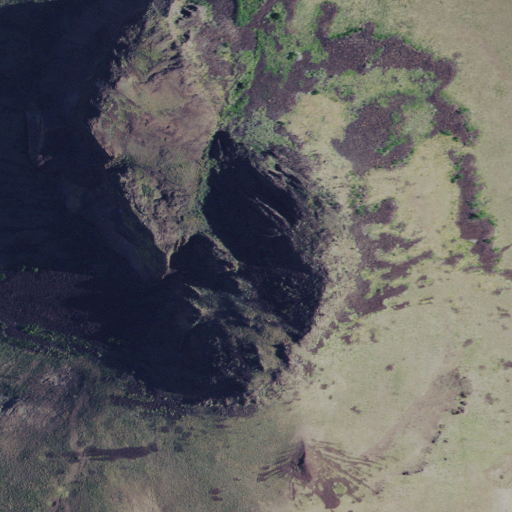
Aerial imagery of mountain in Idaho named Piute Butte containing grassland, evergreen forest, and shrub